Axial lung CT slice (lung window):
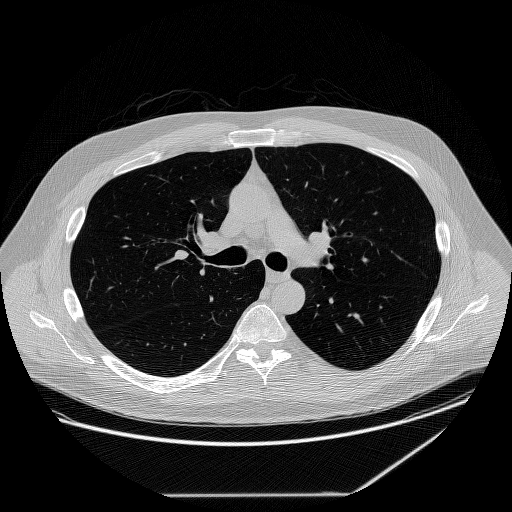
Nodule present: no